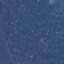
Label: Residential